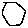
Label: hexagon